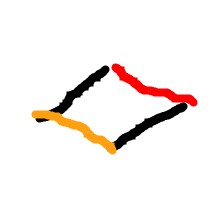
Shape: rhombus